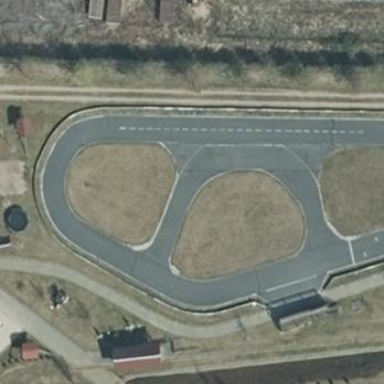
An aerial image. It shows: Asphalt raceway designated for karting.